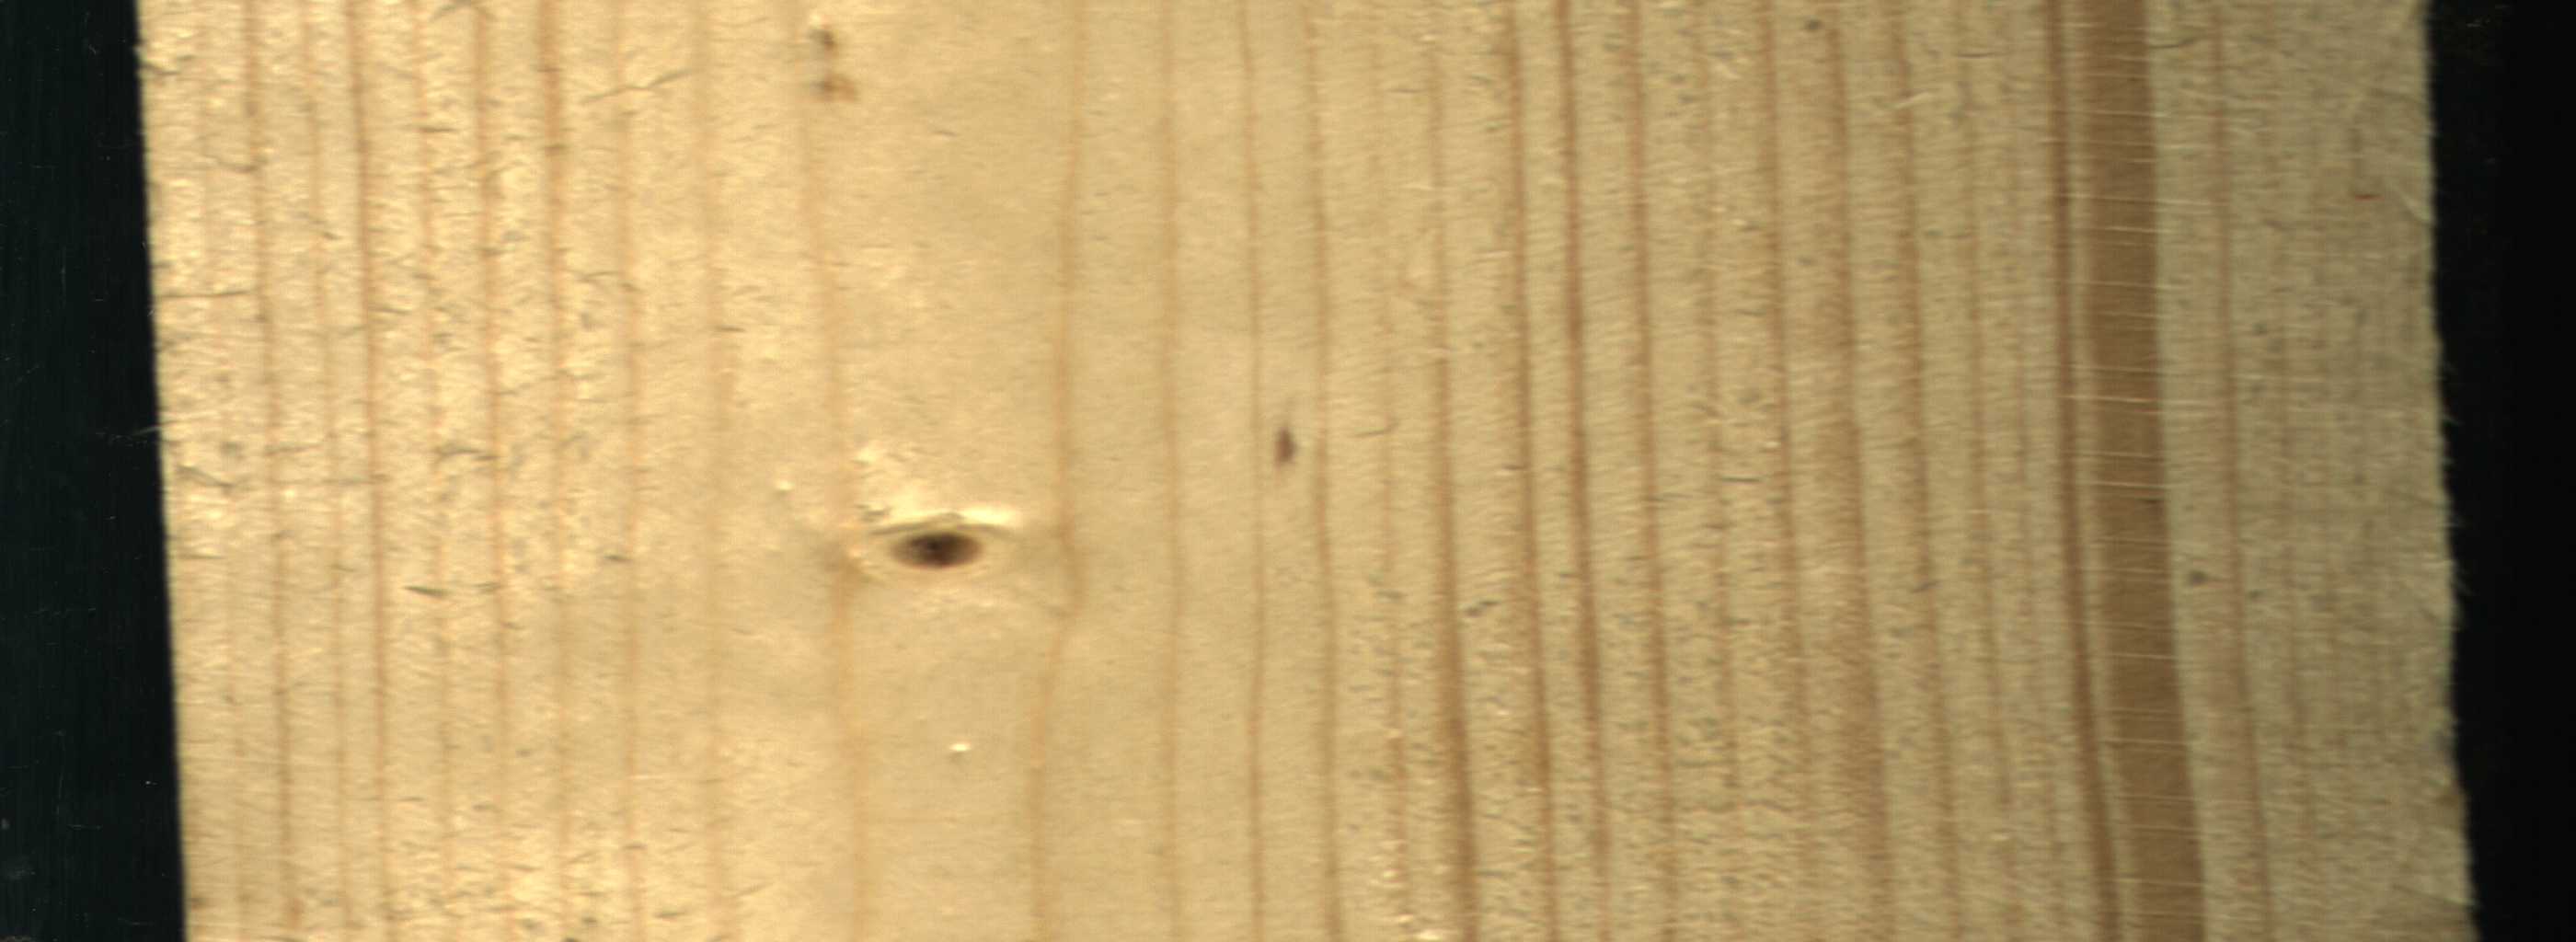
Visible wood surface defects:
Quartzity
Dead_Knot